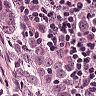
Metastatic tissue present: yes